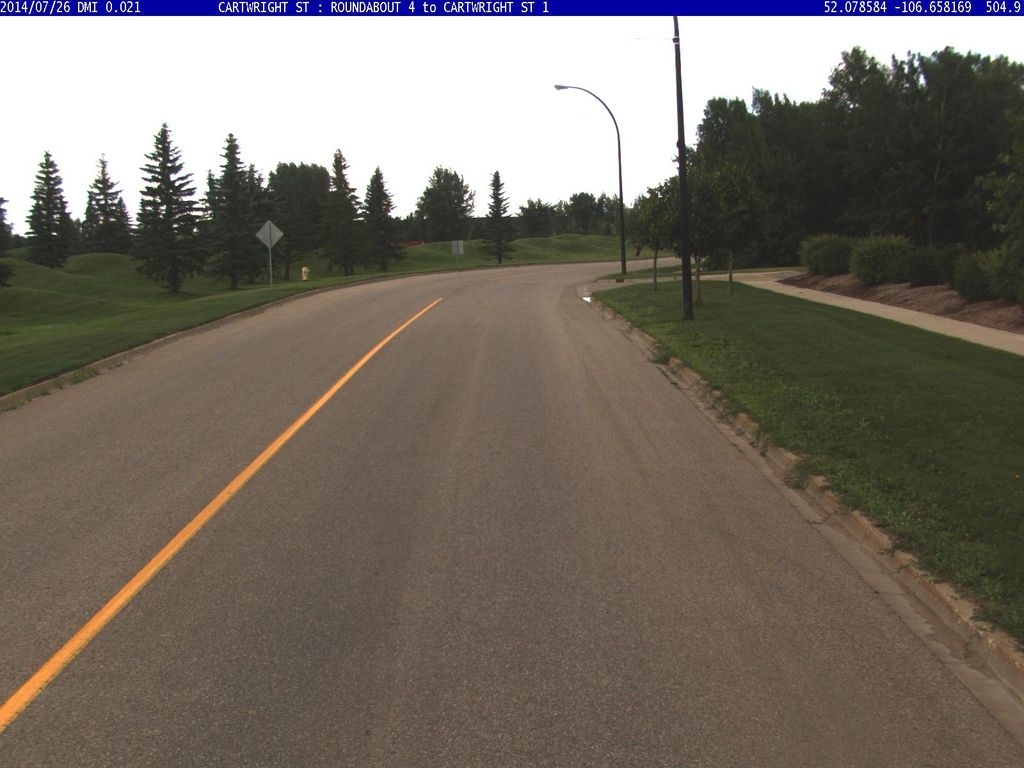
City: saskatoon